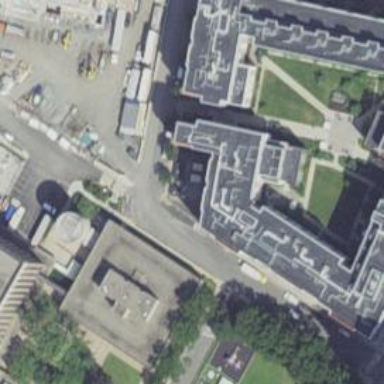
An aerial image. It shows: Government building.